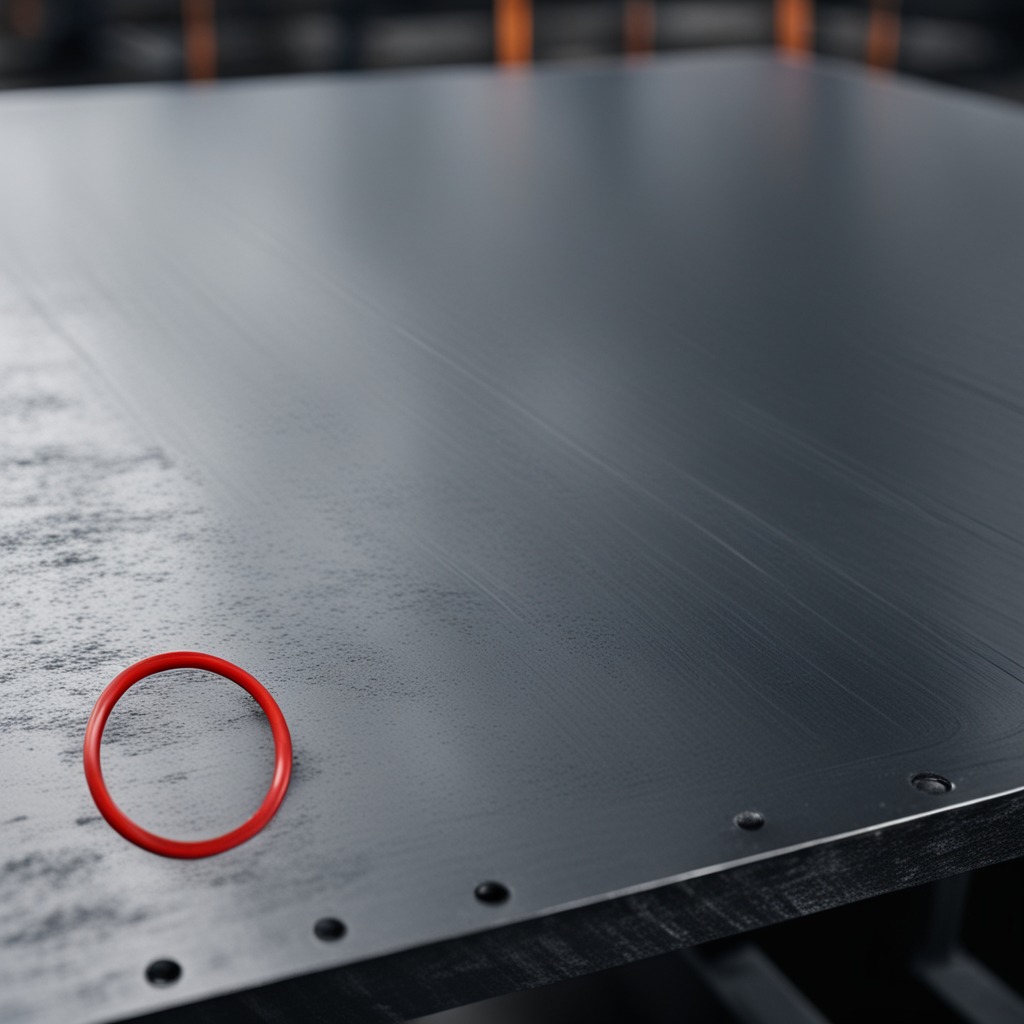
A rubber O-ring is lying on a cold steel table in a mining workshop gritty textures.